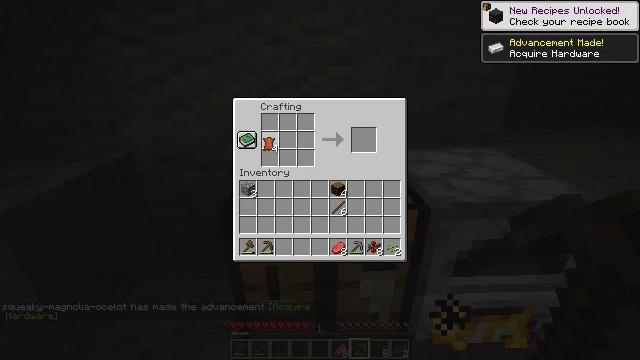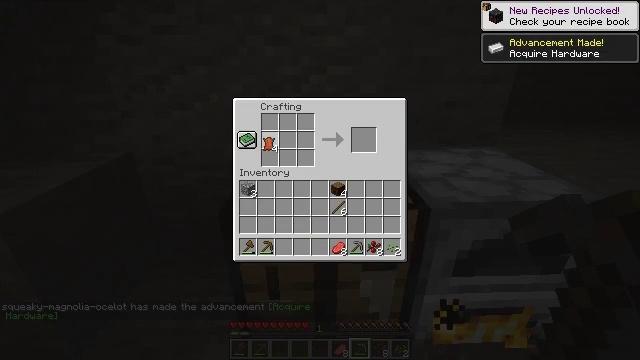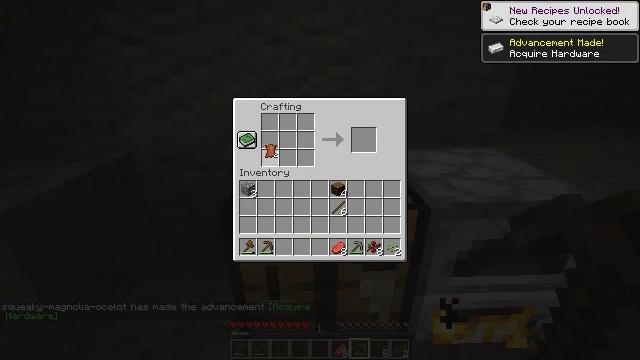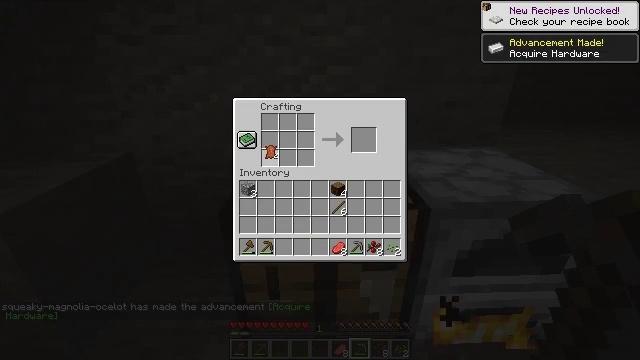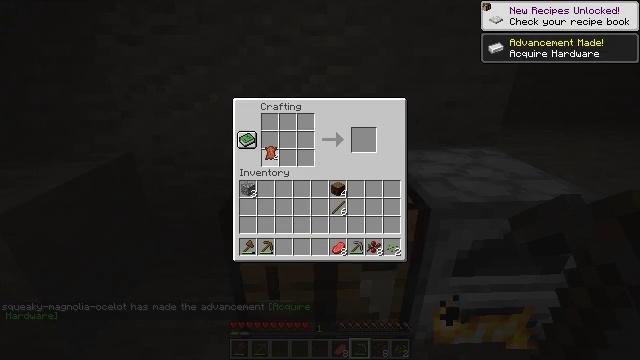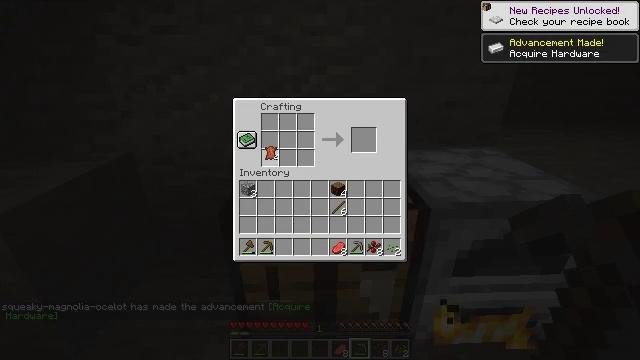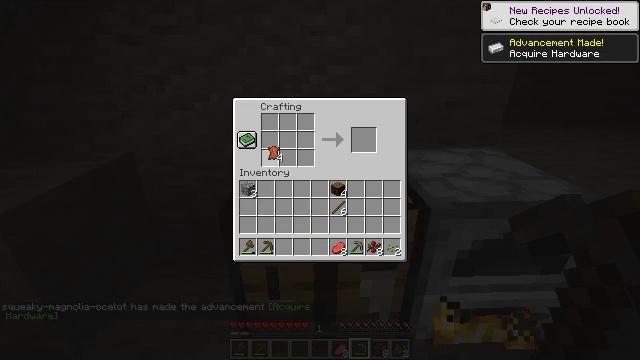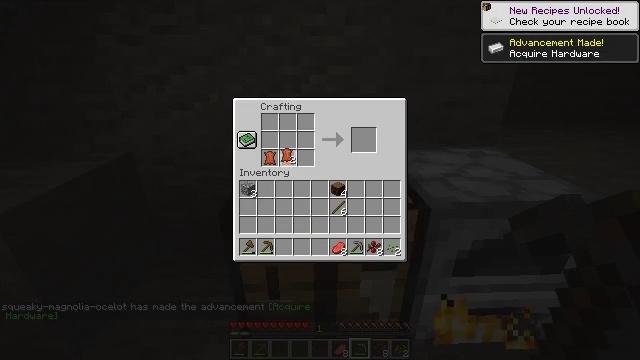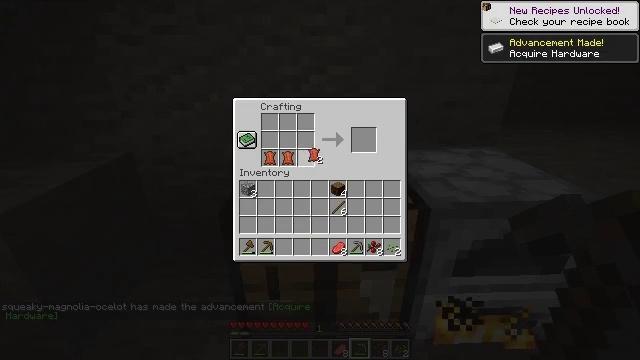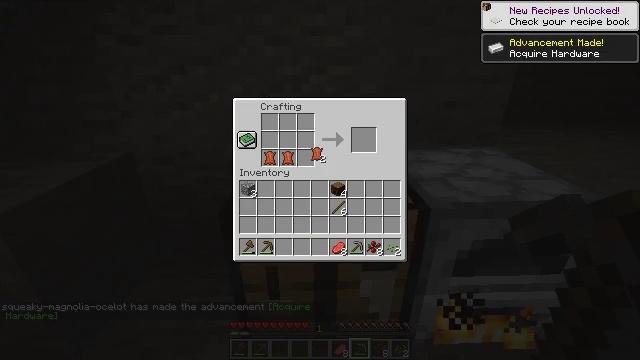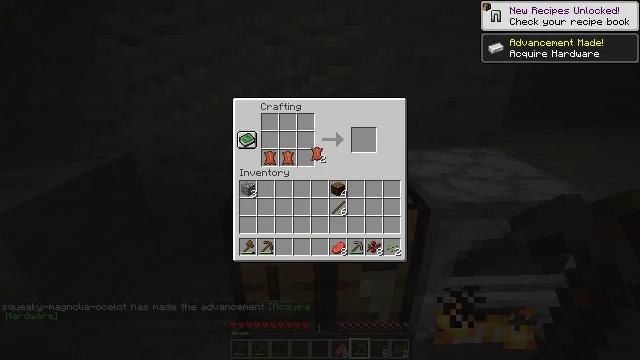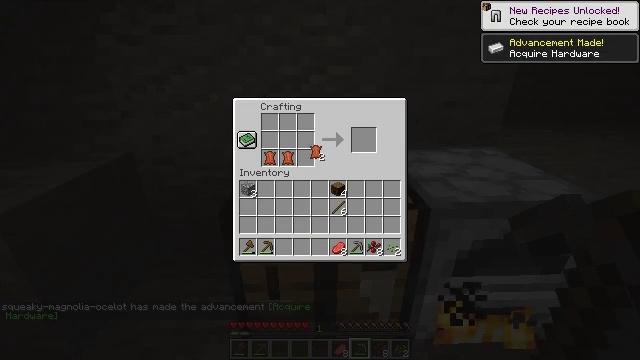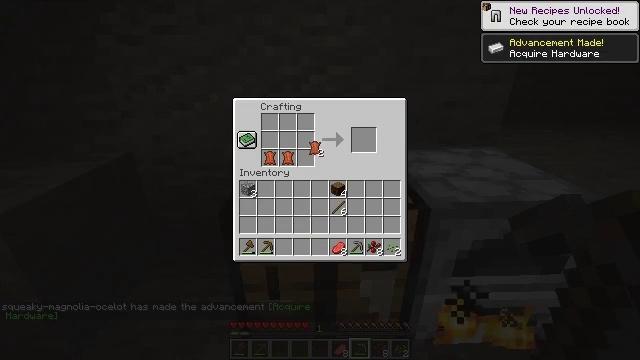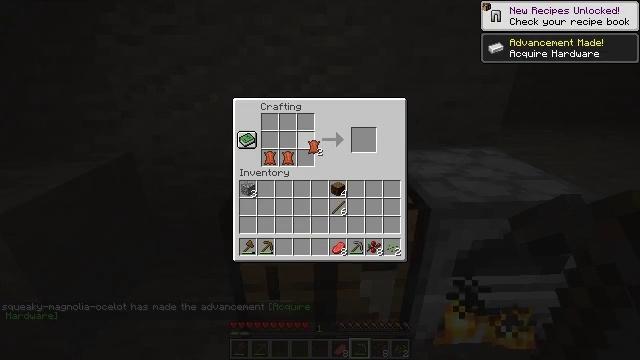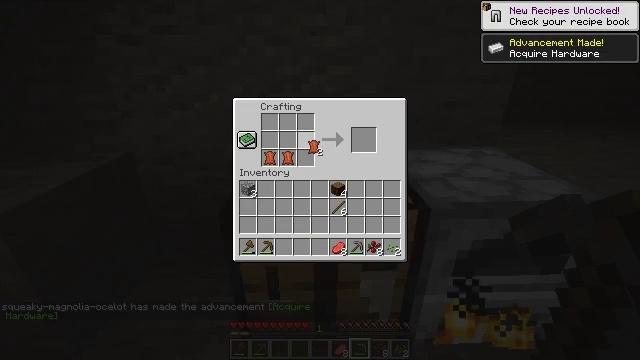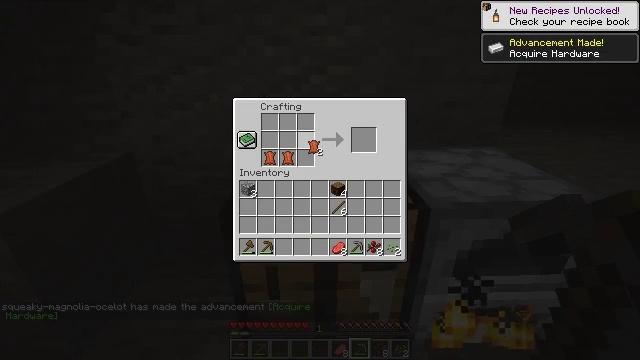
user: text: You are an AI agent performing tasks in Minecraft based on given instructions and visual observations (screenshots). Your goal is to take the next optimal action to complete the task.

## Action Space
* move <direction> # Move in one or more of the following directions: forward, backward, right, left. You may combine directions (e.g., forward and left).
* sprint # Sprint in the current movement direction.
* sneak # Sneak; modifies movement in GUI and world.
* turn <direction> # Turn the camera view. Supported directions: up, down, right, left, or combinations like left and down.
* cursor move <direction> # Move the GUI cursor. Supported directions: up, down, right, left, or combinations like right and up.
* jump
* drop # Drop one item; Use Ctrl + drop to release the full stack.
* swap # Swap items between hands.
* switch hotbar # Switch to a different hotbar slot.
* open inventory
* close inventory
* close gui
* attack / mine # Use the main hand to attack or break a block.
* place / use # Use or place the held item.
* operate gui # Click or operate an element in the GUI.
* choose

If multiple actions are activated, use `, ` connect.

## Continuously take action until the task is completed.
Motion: motion action
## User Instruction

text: Make leather boots using the crafting grid.
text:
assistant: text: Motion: choose
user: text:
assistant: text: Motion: cursor move down, choose
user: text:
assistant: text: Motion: choose
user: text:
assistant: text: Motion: choose
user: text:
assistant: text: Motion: choose
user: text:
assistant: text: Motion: choose
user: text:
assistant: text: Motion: cursor move right
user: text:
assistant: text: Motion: cursor move right
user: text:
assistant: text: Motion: no_op
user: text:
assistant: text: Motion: no_op
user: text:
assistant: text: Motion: no_op
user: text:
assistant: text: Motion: no_op
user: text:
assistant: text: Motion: no_op
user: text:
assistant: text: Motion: no_op
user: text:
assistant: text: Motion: no_op
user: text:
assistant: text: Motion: no_op
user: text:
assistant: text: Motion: choose
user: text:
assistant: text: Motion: choose
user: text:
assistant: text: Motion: choose
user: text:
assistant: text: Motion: no_op
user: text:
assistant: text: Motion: no_op
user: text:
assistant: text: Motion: no_op
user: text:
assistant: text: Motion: no_op
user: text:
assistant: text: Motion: no_op
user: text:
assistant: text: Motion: choose
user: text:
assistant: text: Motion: choose
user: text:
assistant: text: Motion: cursor move left
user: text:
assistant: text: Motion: no_op
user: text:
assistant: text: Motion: no_op
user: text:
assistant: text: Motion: no_op